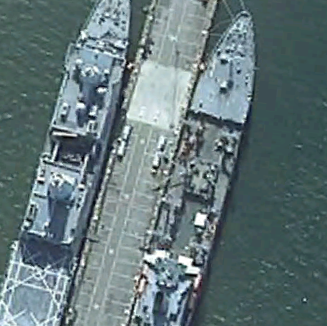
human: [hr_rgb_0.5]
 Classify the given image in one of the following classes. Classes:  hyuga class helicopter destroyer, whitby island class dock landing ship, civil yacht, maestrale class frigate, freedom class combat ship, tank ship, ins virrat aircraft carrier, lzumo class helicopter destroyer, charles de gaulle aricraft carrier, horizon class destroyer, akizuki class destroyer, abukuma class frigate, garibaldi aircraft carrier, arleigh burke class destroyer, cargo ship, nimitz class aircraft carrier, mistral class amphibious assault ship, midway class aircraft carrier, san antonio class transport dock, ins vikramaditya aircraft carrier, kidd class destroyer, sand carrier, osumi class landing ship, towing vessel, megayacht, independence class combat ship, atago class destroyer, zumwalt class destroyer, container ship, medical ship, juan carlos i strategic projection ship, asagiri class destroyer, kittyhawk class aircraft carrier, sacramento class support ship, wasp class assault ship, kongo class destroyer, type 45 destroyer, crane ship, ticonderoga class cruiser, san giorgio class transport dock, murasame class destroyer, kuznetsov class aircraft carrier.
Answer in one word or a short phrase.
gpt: San Antonio class transport dock